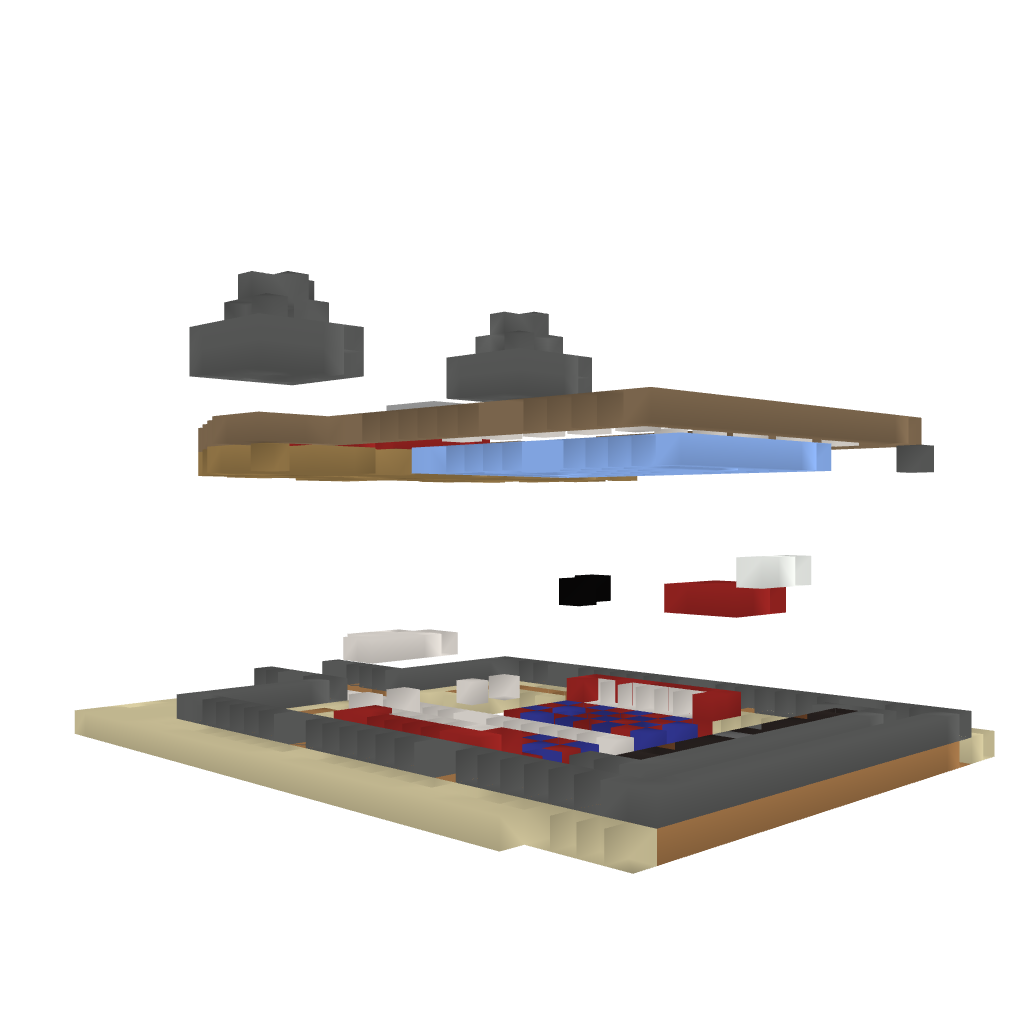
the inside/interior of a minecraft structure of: Modern House/Penthouse